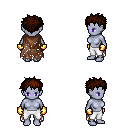
a pixel art fantasy rpg character, female body template, dark elf, purple skin, brown tattered cape, white pants, brown bedhead hairstyle, gold gloves, four views (front, back, left, right), 2x2 character sprite sheet, small pixel art, hard edges, no anti-aliasing